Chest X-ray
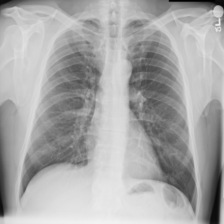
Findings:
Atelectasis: negative
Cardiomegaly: negative
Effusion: negative
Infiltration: negative
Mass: negative
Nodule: negative
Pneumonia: negative
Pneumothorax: negative
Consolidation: negative
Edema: negative
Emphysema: negative
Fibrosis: negative
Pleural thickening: negative
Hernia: negative